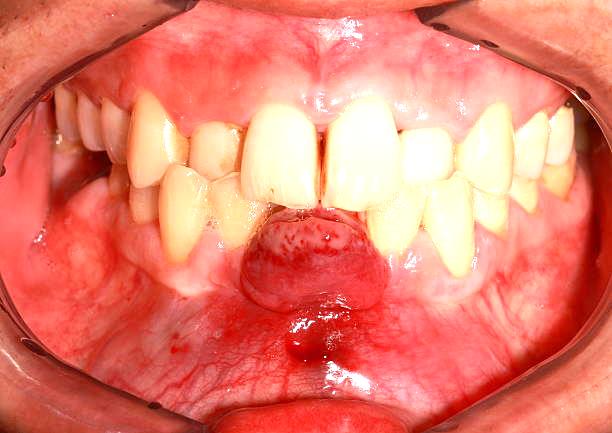
Condition: Gingivitis